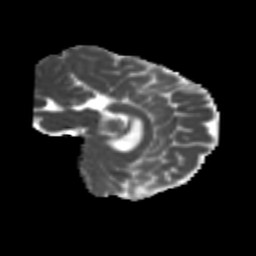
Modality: MD
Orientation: sagittal
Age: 29
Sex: female
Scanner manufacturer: siemens
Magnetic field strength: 3 T
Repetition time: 1.8 s
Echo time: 0.07 s